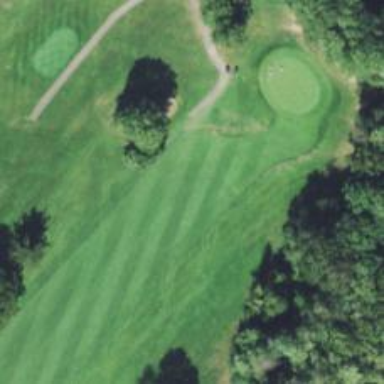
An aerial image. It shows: Golf hole.